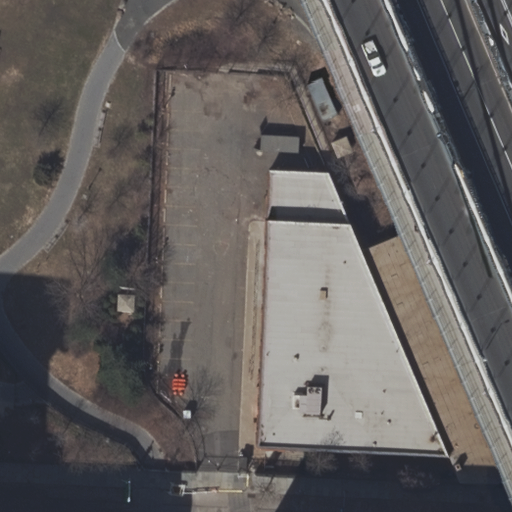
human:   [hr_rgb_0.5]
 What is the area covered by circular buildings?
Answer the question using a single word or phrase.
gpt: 0m2

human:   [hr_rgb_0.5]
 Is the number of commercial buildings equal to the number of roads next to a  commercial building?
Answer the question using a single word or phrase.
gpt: yes

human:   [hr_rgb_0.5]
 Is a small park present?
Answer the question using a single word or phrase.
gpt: no

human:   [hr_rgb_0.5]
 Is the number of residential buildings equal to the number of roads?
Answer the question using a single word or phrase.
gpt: no

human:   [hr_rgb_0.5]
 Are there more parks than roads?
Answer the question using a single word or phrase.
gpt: no

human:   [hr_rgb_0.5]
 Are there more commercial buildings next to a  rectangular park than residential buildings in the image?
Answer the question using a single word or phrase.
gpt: no

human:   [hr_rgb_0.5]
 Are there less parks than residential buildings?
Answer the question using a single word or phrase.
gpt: yes

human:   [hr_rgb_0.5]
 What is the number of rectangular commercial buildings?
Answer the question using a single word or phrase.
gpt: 0

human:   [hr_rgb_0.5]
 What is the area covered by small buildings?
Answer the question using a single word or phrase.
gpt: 0m2

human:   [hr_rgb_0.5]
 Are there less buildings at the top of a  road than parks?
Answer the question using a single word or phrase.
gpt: no

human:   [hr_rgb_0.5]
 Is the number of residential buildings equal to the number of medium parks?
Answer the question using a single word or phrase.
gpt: no

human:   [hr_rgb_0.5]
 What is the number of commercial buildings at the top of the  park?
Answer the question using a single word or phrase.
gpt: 0

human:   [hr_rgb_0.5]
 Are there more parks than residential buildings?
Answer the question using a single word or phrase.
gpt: no

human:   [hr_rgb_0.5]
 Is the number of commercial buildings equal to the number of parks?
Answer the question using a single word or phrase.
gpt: no

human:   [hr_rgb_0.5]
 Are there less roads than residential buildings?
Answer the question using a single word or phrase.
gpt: no

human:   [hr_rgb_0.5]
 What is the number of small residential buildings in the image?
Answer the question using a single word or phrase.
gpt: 0

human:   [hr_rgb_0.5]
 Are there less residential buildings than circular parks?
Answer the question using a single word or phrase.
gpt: no

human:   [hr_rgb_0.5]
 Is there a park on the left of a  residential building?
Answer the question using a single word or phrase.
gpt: yes

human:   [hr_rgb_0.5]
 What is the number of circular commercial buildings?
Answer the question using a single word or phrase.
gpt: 0

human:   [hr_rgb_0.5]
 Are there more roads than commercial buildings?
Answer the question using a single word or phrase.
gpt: yes

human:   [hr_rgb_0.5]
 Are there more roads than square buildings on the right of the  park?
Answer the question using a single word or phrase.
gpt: yes

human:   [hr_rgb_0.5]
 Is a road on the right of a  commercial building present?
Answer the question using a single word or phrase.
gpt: no

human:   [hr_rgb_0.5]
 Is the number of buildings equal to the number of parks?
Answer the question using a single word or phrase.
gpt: no

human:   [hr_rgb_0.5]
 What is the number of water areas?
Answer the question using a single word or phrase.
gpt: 0

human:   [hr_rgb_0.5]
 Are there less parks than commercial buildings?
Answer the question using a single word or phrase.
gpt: no

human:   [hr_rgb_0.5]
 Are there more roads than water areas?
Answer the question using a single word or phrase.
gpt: yes

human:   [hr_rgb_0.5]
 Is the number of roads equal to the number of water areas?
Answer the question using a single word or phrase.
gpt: no

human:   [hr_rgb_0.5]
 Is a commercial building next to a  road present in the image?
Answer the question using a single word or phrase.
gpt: no

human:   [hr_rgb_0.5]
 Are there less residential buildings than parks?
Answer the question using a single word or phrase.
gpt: no

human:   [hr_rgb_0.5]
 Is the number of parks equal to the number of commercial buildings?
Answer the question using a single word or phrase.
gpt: no

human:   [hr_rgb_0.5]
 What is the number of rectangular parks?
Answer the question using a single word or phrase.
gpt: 0

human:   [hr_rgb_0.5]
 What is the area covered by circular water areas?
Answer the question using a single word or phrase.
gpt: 0m2

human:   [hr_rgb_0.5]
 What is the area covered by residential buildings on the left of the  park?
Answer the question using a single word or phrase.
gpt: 0m2

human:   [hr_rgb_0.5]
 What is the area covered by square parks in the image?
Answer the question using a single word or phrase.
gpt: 0m2

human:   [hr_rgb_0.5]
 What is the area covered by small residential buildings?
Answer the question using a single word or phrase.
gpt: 0m2

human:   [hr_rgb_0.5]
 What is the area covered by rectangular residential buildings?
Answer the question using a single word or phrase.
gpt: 2535m2